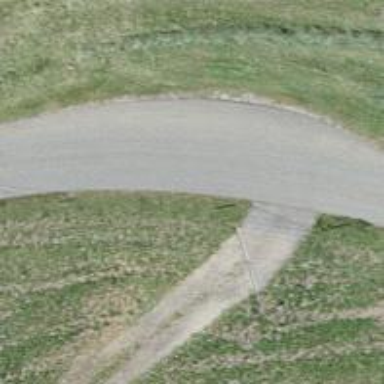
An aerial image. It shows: Passing place on the road.